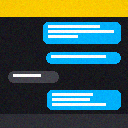
Screen state: on